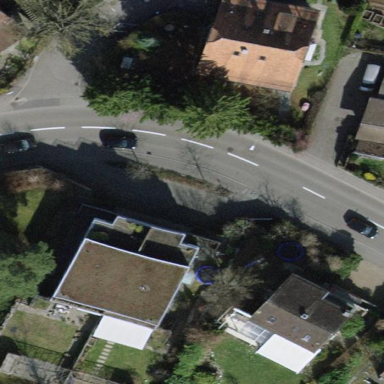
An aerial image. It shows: Detached building.